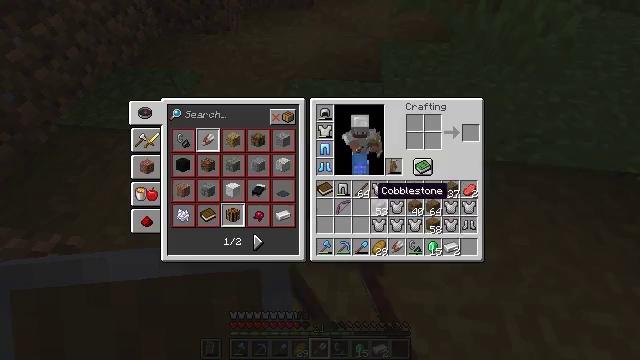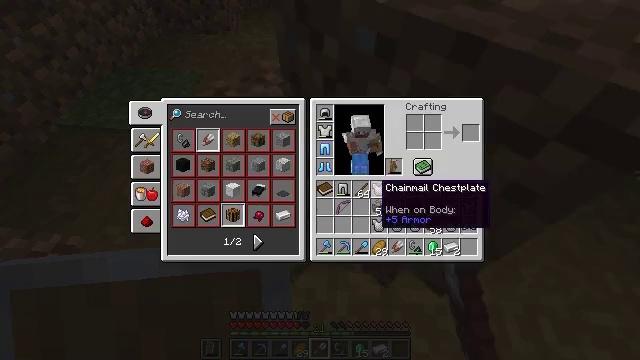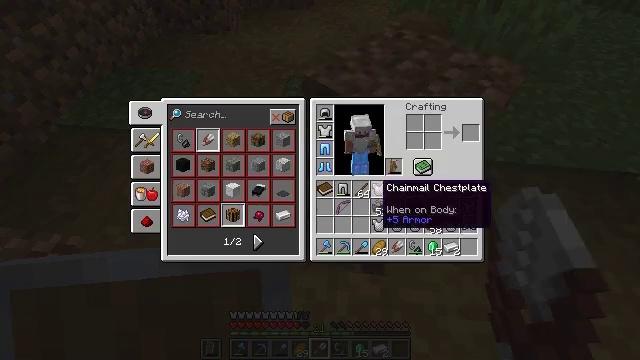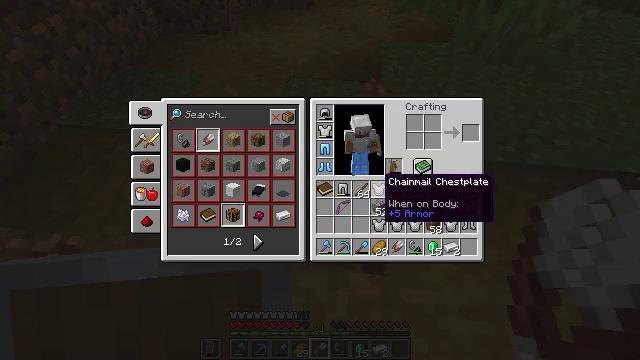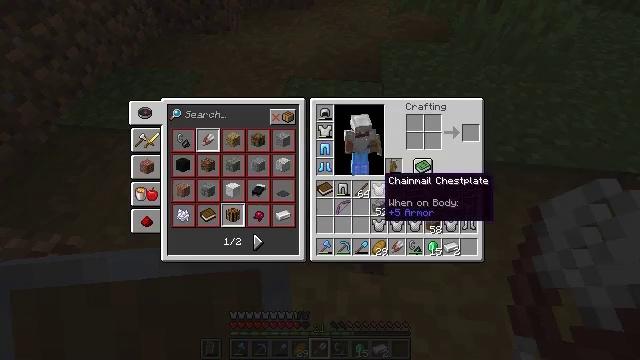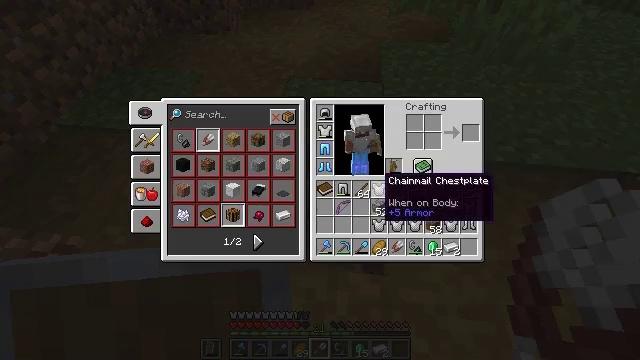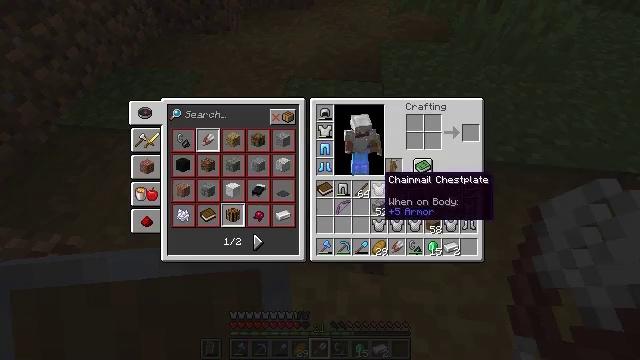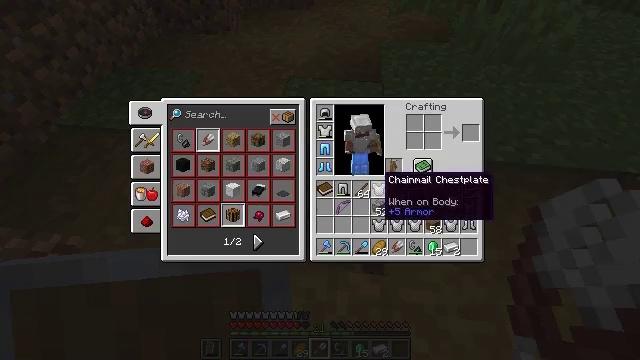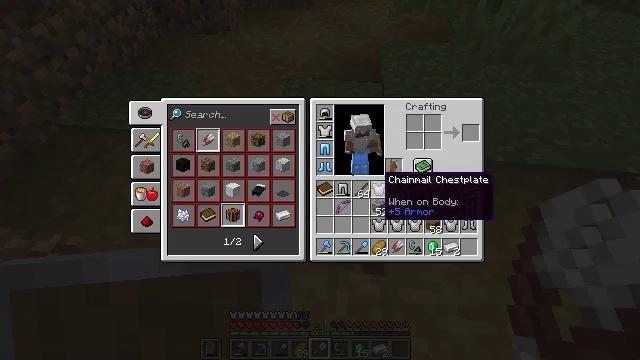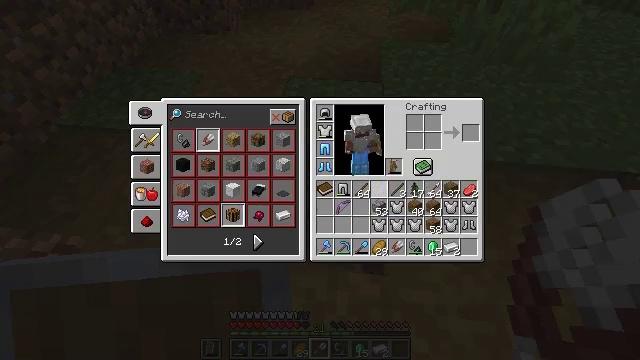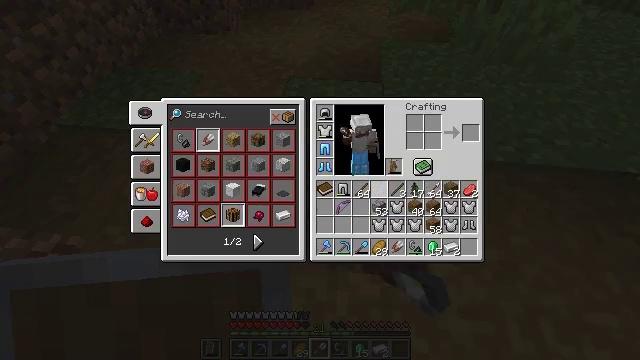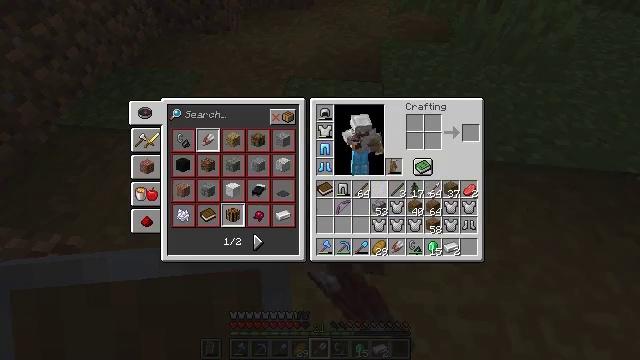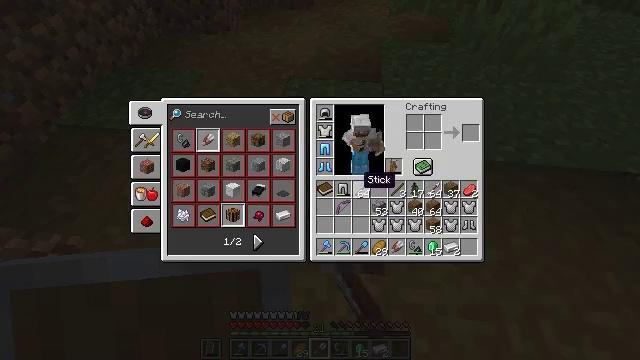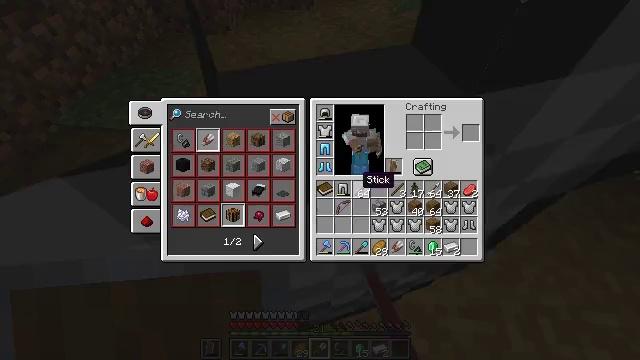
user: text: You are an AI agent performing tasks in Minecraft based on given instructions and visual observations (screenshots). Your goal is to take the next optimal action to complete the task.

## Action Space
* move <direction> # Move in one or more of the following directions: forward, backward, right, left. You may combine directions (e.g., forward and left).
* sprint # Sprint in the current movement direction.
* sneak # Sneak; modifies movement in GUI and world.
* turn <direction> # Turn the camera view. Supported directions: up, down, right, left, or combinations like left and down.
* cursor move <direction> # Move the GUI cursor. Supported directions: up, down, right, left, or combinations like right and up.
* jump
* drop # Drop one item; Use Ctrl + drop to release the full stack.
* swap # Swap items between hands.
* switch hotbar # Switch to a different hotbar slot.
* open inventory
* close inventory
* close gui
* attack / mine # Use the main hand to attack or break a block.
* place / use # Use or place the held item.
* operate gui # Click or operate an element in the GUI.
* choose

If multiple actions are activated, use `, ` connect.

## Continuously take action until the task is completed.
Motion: motion action
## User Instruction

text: Remove a chainmail chestplate from the inventory.
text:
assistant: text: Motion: sprint, open gui
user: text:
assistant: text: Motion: sprint
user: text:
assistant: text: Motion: sprint
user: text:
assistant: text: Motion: sprint
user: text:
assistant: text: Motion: sprint
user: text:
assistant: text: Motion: sprint
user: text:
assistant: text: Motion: sprint
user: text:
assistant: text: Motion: sprint
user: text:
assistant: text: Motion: sprint, drop
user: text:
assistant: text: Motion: sprint, drop
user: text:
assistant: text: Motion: sprint, cursor move left, drop
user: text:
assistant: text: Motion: sprint, cursor move left
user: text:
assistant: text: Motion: sprint
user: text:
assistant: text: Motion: sprint